Question: I have a small powershell script that is meant to get column ServerName from a remote SQL database called, Hal0Test > from table, ServerList. However, I can not figure out this Powershell Error.
'''
Write-Output " 'n Start of Hal0 'n";
$connectionString = "Server=QAUTILITYDB01;Database=Hal0Test;Integrated Security=True;"
$connection = New-Object System.Data.SqlClient.SqlConnection
$connection.ConnectionString = $connectionString
$connection.Open()
$command = $connection.CreateCommand()
$ServerArray = [System.Collections.ArrayList]@()
$query = "SELECT ServerName FROM ServerList"
$command.CommandText = $query
$ServerNames = $command.ExecuteReader()
$table = new-object "System.Data.DataTable"
$table.Load($ServerNames)
$ServerArray = $table | select -Expand ServerName
$ServerArray | ForEach-Object {
# $Server returns each server name
$os = Get-WmiObject -Class Win32_OperatingSystem -Computer $_
$disks = Get-WmiObject -Class Win32_LogicalDisk -Computer $_ |
Where-Object {$_.DriveType -eq 3} |
ForEach-Object {
'{0} {1:D} MB Free/{2:D} MB Used' -f $_.DeviceID,
<URL>
}
New-Object -Type PSCustomObject -Property @{
'FQDN' = $_
'ServerName' = $os.PSComputerName
'OperatingSystem' = $os.Caption
'Disks' = $disks -join ' | '
}
$command.CommandText = "UPDATE ServerList SET FQDN = '$_', OS = '$os.Caption' WHERE ServerName = '$os.PSComputerName';"
$result = $command.ExecuteNonQuery()
} | Export-Csv 'C:\Users\king\Desktop\HalO\output.csv' -Delimiter '|' -NoType
Write-Output "'n End of Hal0";
'''

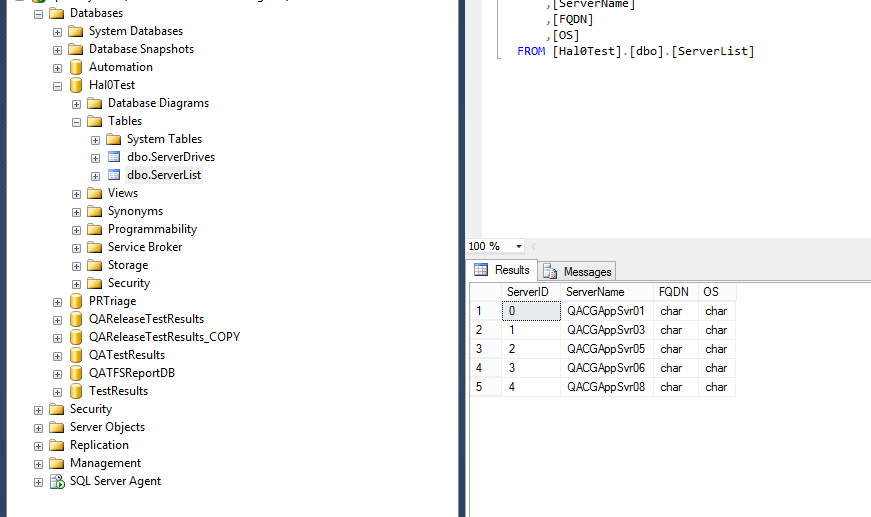
Answer: You changed my 'ForEach-Object' loop to a 'foreach' loop. If you want to use the latter you need to change the current object variable '$_' to your loop variable '$Server':
'''
foreach ($Server in $ServerArray) {
$os = Get-WmiObject -Class Win32_OperatingSystem -Computer $Server
$disks = Get-WmiObject -Class Win32_LogicalDisk -Computer $Server | ...
...
}
'''
otherwise you need to change the loop back to a 'ForEach-Object' loop:
'''
$ServerArray | ForEach-Object {
$os = Get-WmiObject -Class Win32_OperatingSystem -Computer $_
$disks = Get-WmiObject -Class Win32_LogicalDisk -Computer $_ | ...
...
}
'''
Also, there's no pipe between '}' and 'Export-Csv':
'''
$result = $command.ExecuteNonQuery()
} Export-Csv 'C:\Users\mdaraghmeh\Desktop\HalO\output.csv' -Delimiter '|' -NoType
^
here
'''
And even if there were would the 'foreach' loop still be unable to feed its output into the pipeline. If you want to use 'foreach' with a pipeline you must assign the output to a variable:
'''
$output = foreach ($Server in $ServerArray) { ... }
$output | Export-Csv ...
'''
or run it in an expression:
'''
(foreach ($Server in $ServerArray) { ... }) | Export-Csv ...
'''
For direct pipeline processing you need a 'ForEach-Object' loop:
'''
$ServerArray | ForEach-Object { ... } | Export-Csv ...
'''